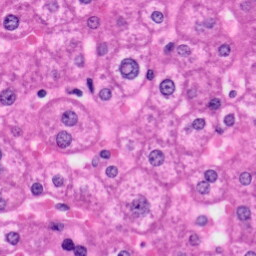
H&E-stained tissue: Liver